Interaction volume radius: 5 \u00c5
Interaction volume height: 10 \u00c5
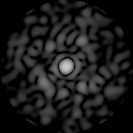
Disorder parameter: 0.8282